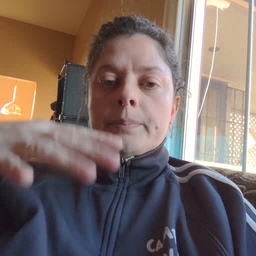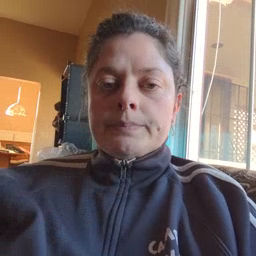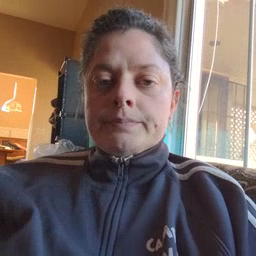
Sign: eye